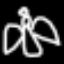
Label: angel